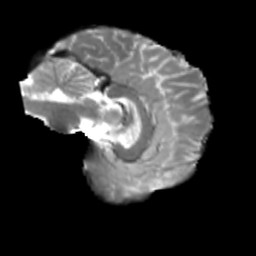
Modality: T2w
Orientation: sagittal
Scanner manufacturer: siemens
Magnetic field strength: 3 T
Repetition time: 4 s
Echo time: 0.0594 s